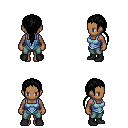
a pixel art fantasy rpg character, female body template, human, dark skin, blue vest, teal pants, black ponytail hairstyle, black shoes, four views (front, back, left, right), 2x2 character sprite sheet, small pixel art, hard edges, no anti-aliasing